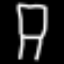
Label: chair